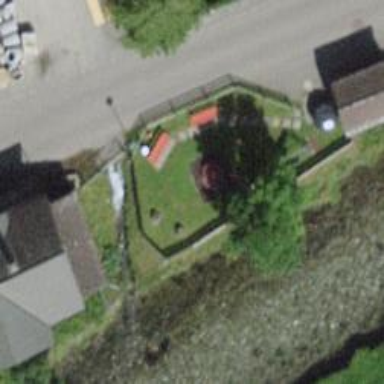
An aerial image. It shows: Bench.